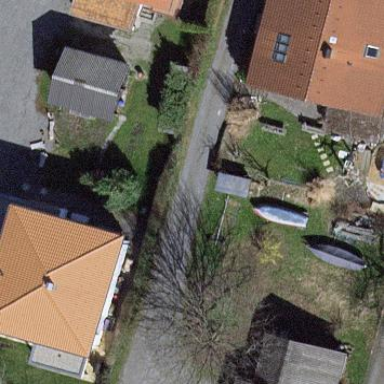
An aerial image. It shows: Detached building.